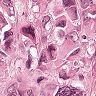
Metastatic tissue present: yes